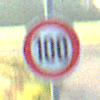
Verkehrszeichen: Geschwindigkeit100
Umgebung: Outdoor, Nature
Tageszeit: MorningAfternoon
Wetter: Clear
Licht: Natural
Jahreszeit: NotSpecified
Kontrast: HighContrast